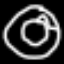
Label: donut